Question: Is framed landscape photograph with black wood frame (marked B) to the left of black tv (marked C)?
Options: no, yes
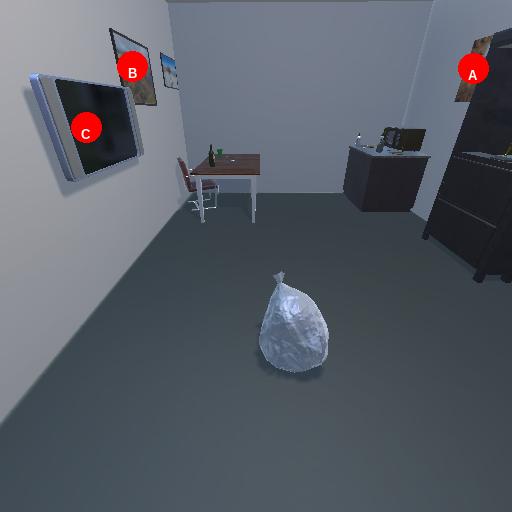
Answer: no